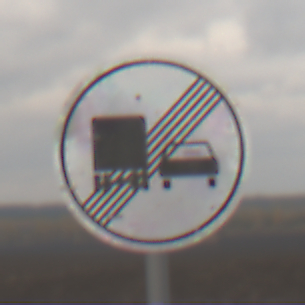
Verkehrszeichen: EndeUeberholverbotKraftfahrzeuge
Umgebung: Outdoor, Nature
Tageszeit: MorningAfternoon
Wetter: Overcast
Licht: Natural
Jahreszeit: NotSpecified
Kontrast: LowContrast